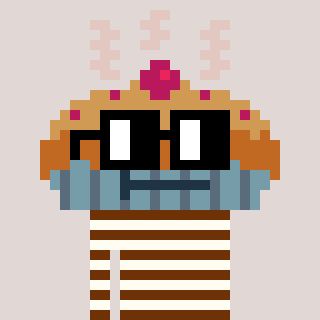
a pixel art character with square black glasses, a pie-shaped head and a grayscale-colored body on a warm background